Question: On the Scala download page two versions of Scala Eclipse plugina are offered, 2.10.x & 2.9.x :
<URL>

Which version of Scala should I use for Eclipse Indigo 2.10.x or 2.9.x ? What is the difference between each version ?
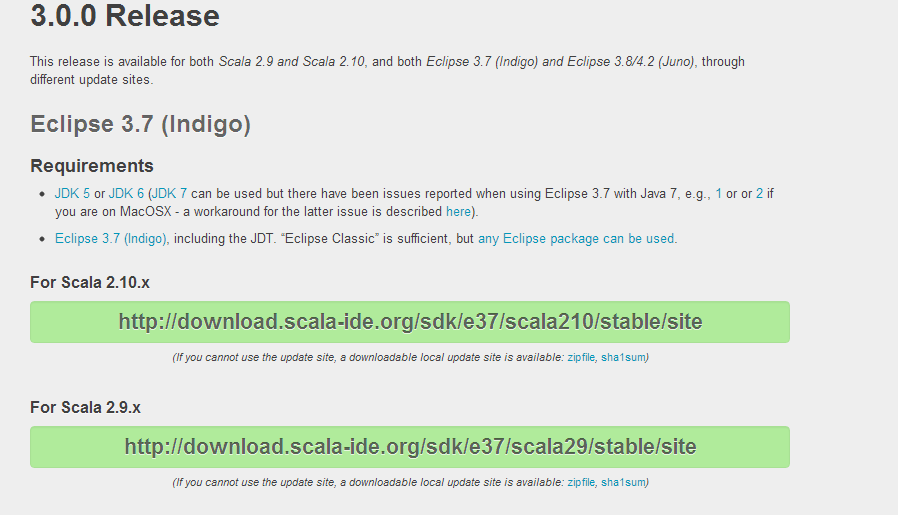
Answer: If starting a new project, just download 2.10.x, which is current. 2.9.x is for backwards compatibility.
I recommend my project <URL> to get started with SBT + Eclipse